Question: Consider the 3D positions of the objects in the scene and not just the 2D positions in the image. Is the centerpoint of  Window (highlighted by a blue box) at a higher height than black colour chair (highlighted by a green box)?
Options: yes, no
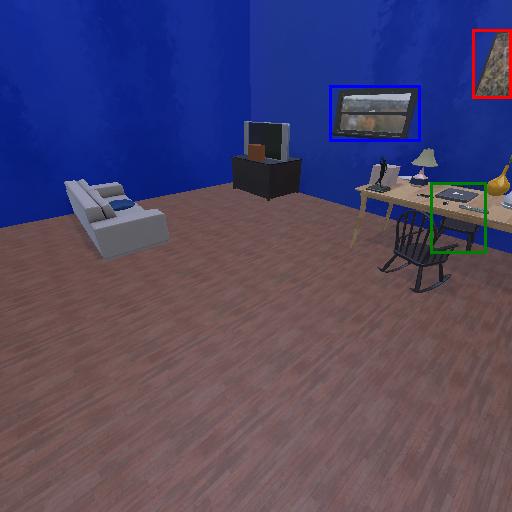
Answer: yes